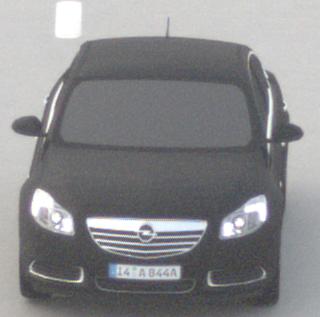
Make: Opel
Model: Insignia 1.6
Detailed model: Insignia (A) Notch Back
Model produced from: 2008/11
Model produced until: 2008/12
Doors: 4
Color: black
Road condition: dry road
Daytime: morning or afternoon
Contrast: low contrast